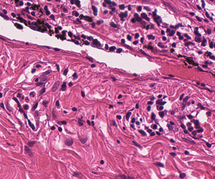
Tumor epithelial tissue: no
Tumor-associated stroma tissue: yes
Normal tissue: no